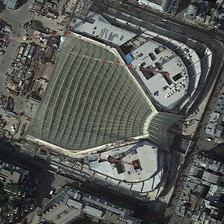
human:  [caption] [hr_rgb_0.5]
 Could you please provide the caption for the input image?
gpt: many tall buildings have been built in the central area .

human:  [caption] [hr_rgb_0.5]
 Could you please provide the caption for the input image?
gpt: the central building is surrounded by a large number of densely populated areas .

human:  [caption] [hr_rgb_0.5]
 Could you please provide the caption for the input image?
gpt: many tall buildings have been built in the central area .

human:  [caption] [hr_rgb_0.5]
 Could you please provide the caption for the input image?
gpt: the central building is surrounded by a large number of densely populated areas .

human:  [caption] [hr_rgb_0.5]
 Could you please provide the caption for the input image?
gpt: many tall buildings have been built in the central area .